【题型】选择题　【知识点】函数　【难度】easy
如图是反比例函数$y=\dfrac{m}{x}$的图象，下列说法正确的是（ ）
A．常数$m < -1$
B．在每个象限内，$y$随$x$的增大而增大
C．若$A(-1,h)$，$B(2,k)$在图象上，则$h < k$
D．若$P(x,y)$在图象上，则$P'(-x,y)$也在图象上

\vspace{0.2cm}
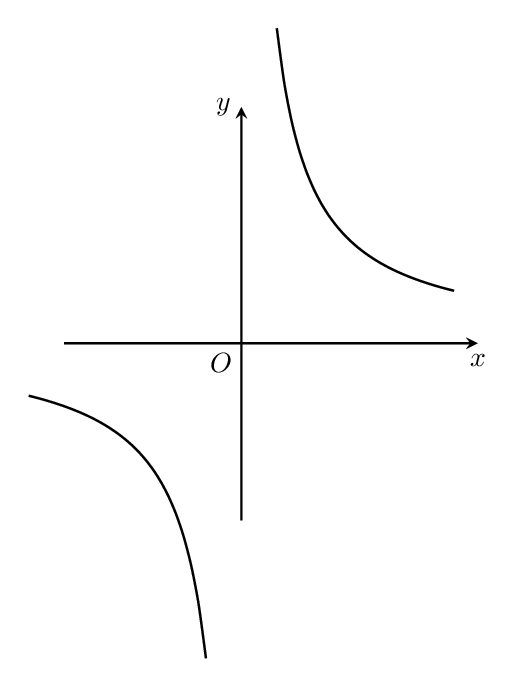
【解答】
\noindent \textbf{【答案】} C

\vspace{0.2cm}
\noindent \textbf{【分析】} 本题考查了反比例函数的性质，解题的关键是结合反比例函数的性质以及函数图象逐一分析四个选项．本题属于基础题，难度不大，解决该题型题目时，熟悉掌握反比例函数图象的有关知识是关键．结合函数图象逐一分析四个选项的对错，由此即可得出结论．

\vspace{0.2cm}
\noindent \textbf{【详解】} 解：A、$\because$反比例函数$y=\dfrac{m}{x}$的图象在第一、三象限，
$\therefore m > 0$，
$\therefore$A错误，故本选项不符合题意；

B、根据函数图象可得出：在每个象限内，$y$随$x$的增大而减小，
$\therefore$B错误，故本选项不符合题意；

C、根据函数图象可得出：在第三象限内，$y<0$，在第一象限内，$y>0$，
$\because A(-1,h)$，$B(2,k)$，
$\therefore h < 0 < k$，
$\therefore$C正确，故本选项符合题意；

D、由反比例函数的对称性可知：
若$P(x,y)$在图象上，则$P'(-x,-y)$在图象上，
$\therefore$D错误，故本选项不符合题意．

故选：C．